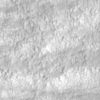
Label: not_dusty